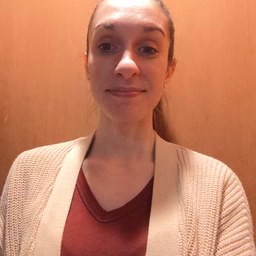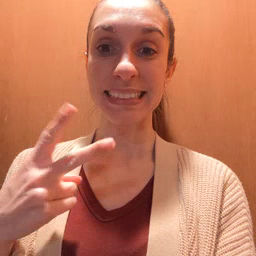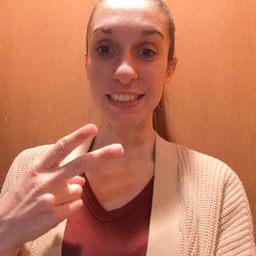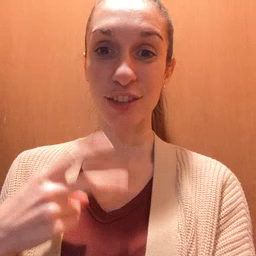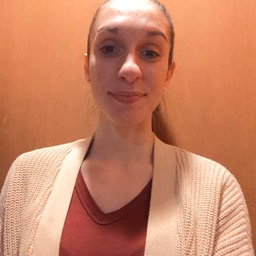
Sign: scissors